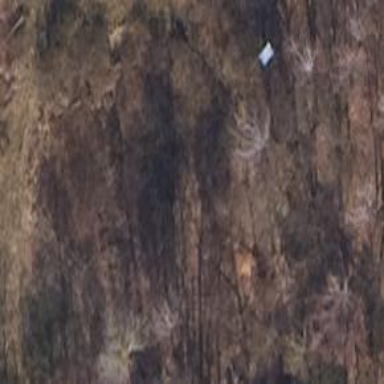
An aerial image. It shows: Shelter that serves as hunting stand.